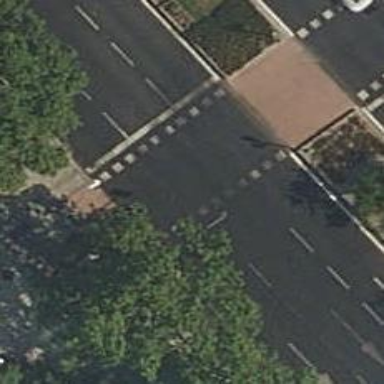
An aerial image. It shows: Road with traffic signals and zebra crossing with traffic signals.